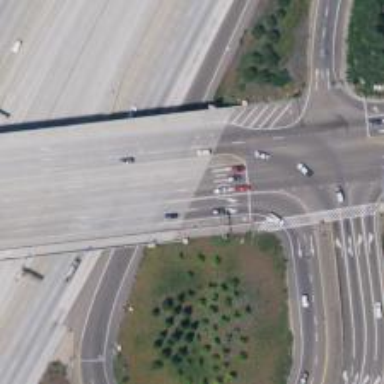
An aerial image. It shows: Bridge over trunk highway with expressway.